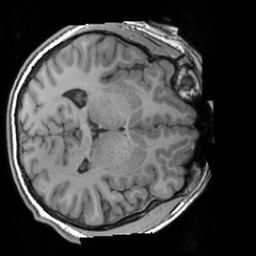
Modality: T1w
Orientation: axial
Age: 31
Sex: male
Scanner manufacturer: siemens
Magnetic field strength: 3 T
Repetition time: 1.63 s
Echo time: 0.00311 s